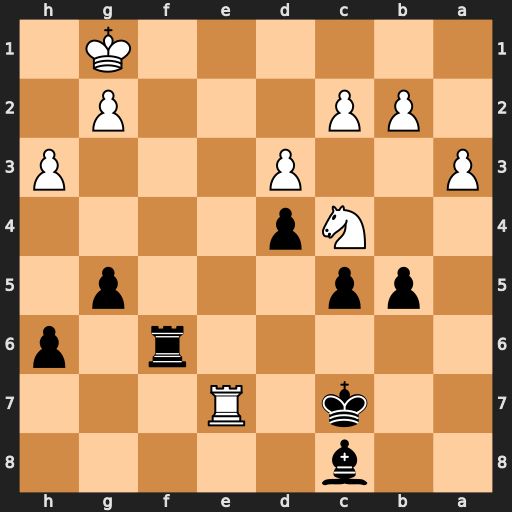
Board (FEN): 2b5/2k1R3/5r1p/1pp3p1/2Np4/P2P3P/1PP3P1/6K1
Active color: b
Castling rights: -
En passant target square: -
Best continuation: Kd8 Re5 bxc4